Milling tool wear sample.
Tool blade image: 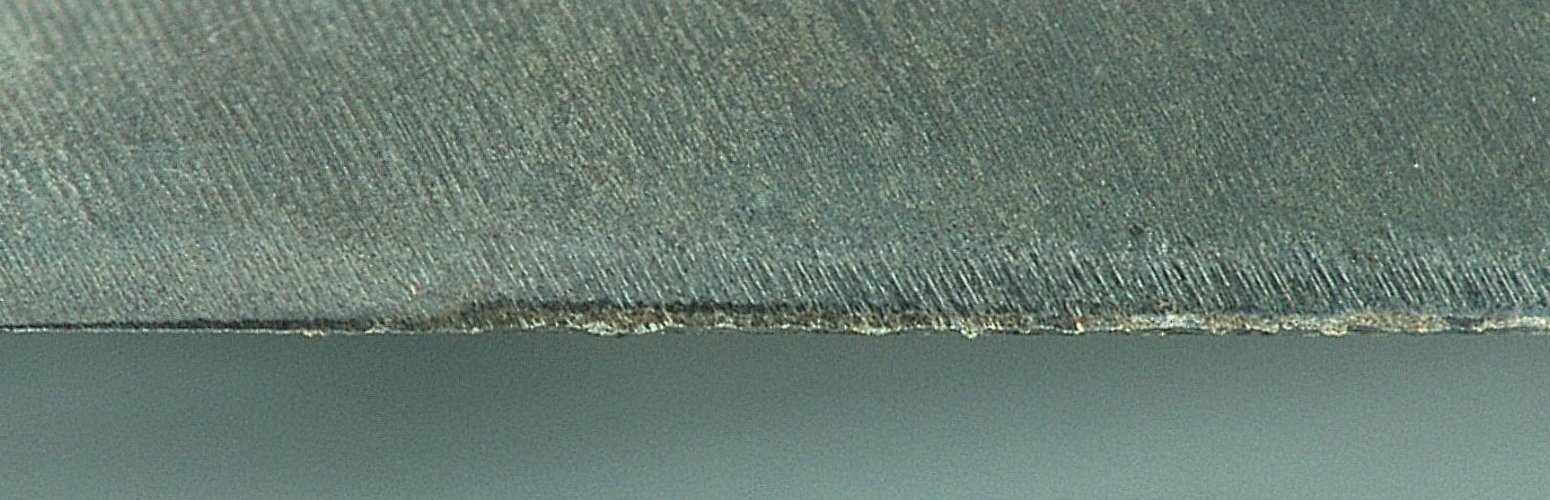
Chip image: 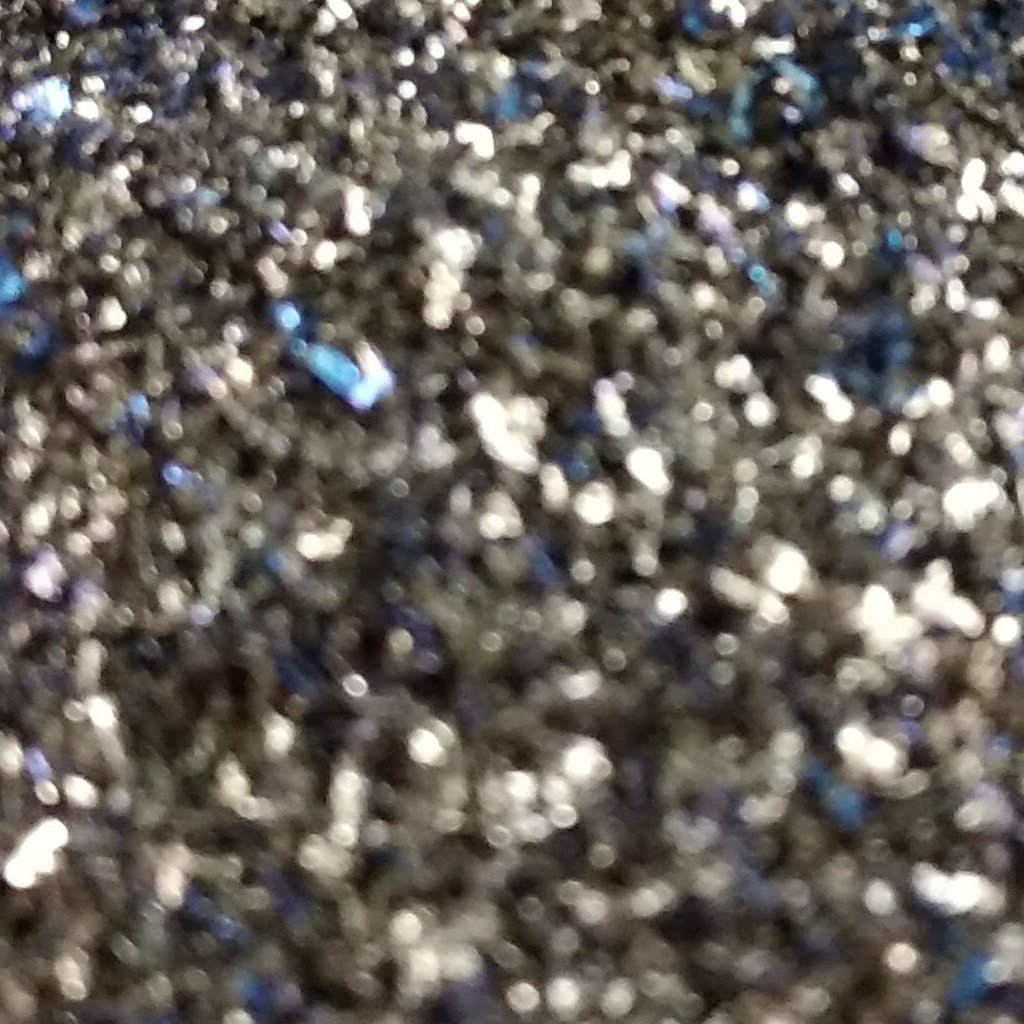
Workpiece image: 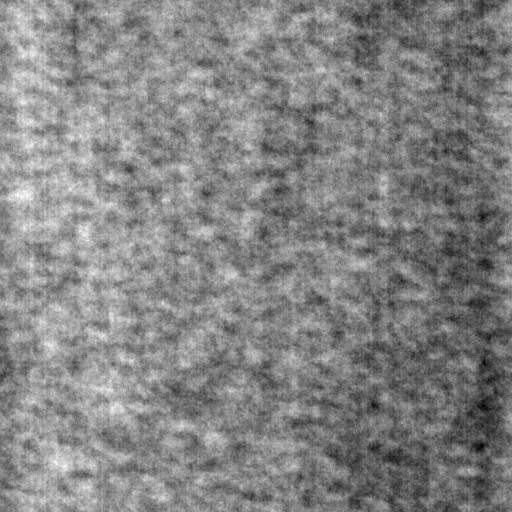
Tool wear state: used
Gaps: 4.28
Flank wear: 70.76
Overhang: 14.58
Force-signal Mel-spectrograms (X, Y, Z axes): 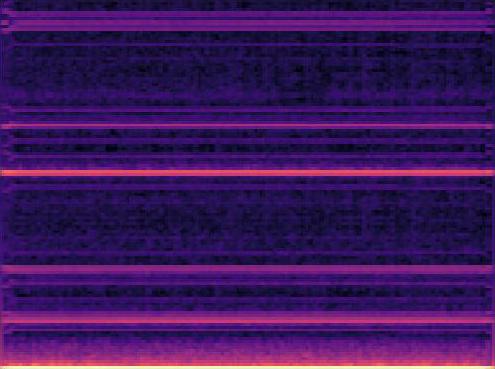 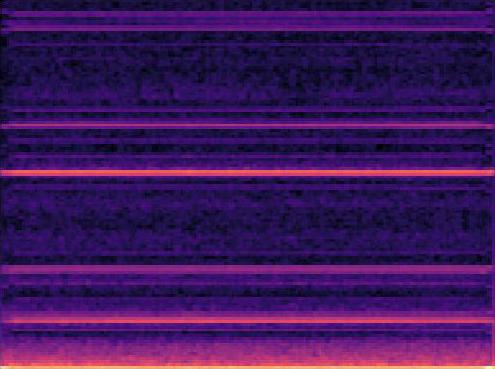 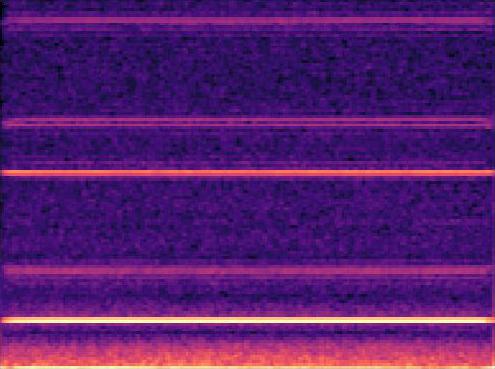
Force-signal scalograms (X, Y, Z axes): 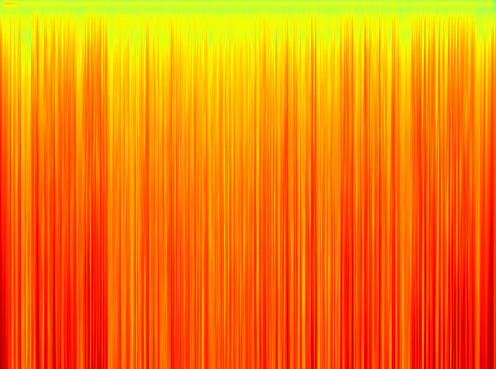 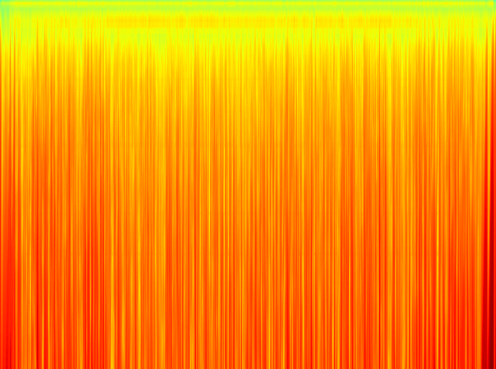 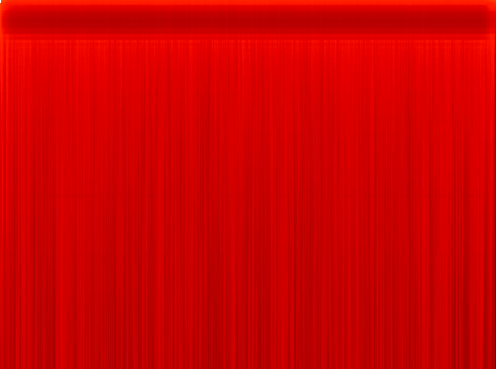
Force phase: steady_state_stabilization_wear